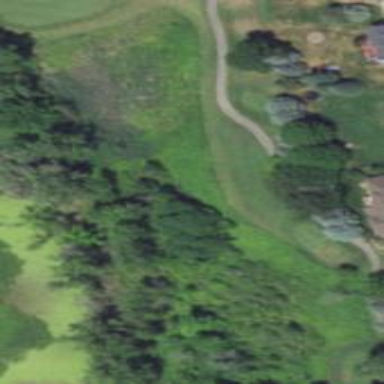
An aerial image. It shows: Rough area on grassy golf course.